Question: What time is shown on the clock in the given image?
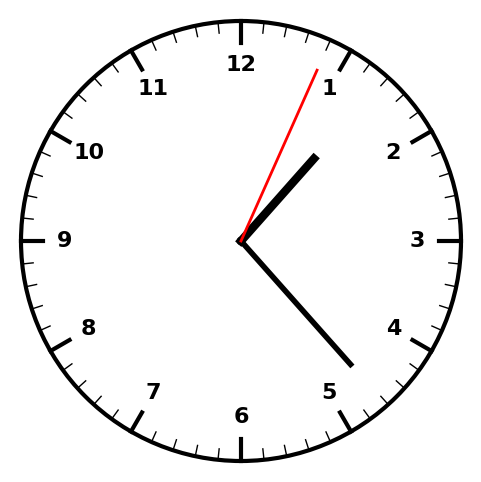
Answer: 01:23:04